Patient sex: F
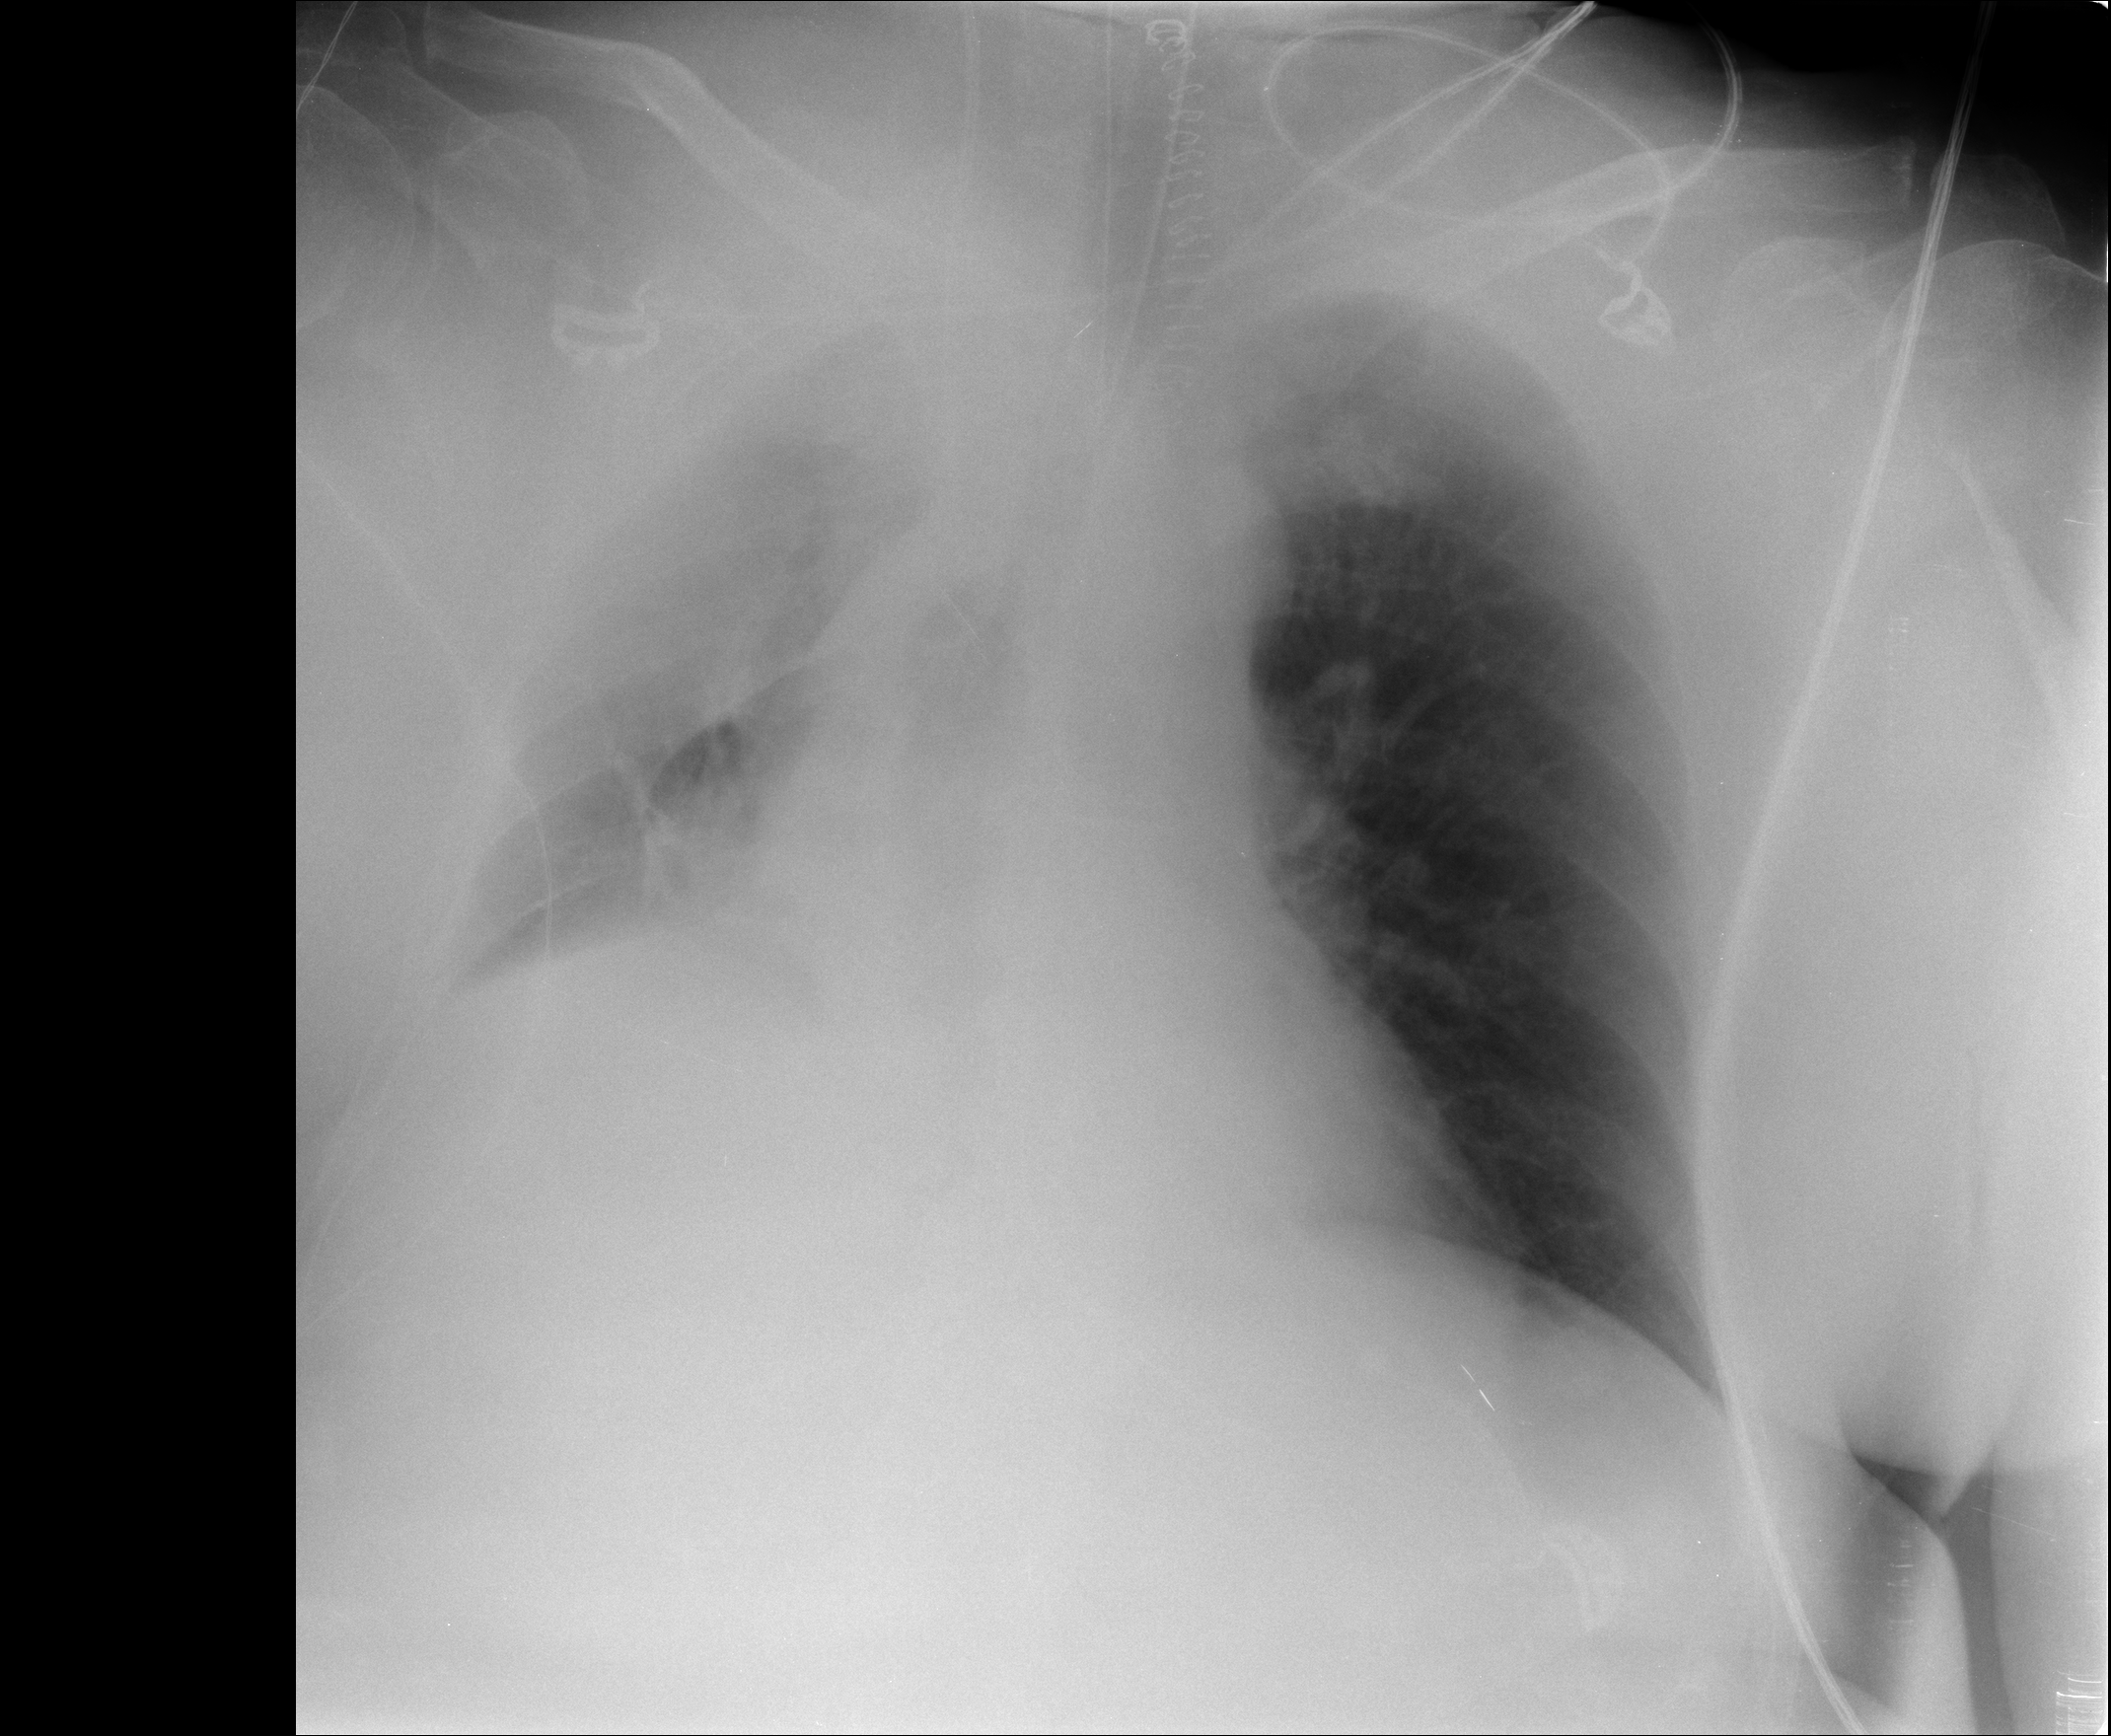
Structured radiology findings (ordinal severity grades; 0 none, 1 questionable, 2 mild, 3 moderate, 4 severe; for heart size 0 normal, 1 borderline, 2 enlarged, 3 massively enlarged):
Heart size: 0
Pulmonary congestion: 2
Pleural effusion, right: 0
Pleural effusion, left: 2
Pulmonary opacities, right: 2
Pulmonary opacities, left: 0
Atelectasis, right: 3
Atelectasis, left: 0